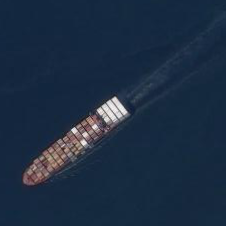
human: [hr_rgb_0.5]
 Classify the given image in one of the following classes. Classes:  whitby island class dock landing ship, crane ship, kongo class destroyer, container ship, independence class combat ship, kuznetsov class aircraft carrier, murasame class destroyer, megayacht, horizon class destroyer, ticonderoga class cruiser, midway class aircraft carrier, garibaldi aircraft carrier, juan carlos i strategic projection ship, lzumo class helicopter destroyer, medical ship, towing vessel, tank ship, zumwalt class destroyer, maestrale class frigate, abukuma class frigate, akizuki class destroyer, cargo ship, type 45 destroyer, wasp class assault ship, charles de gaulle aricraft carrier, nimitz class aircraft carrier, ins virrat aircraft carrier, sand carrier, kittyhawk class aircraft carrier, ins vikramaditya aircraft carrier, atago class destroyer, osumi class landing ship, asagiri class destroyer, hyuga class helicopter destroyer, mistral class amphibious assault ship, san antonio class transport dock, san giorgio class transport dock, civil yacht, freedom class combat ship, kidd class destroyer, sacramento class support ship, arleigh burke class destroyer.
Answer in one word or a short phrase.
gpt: Container ship